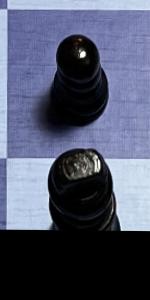
Label: King_Black